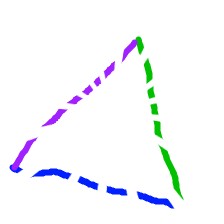
Shape: triangle